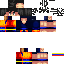
A male human skin with medium skin, wearing brown long hair dressed in a blue hoodie and red pants, featuring a closed mouth.